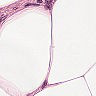
Metastatic tissue present: no